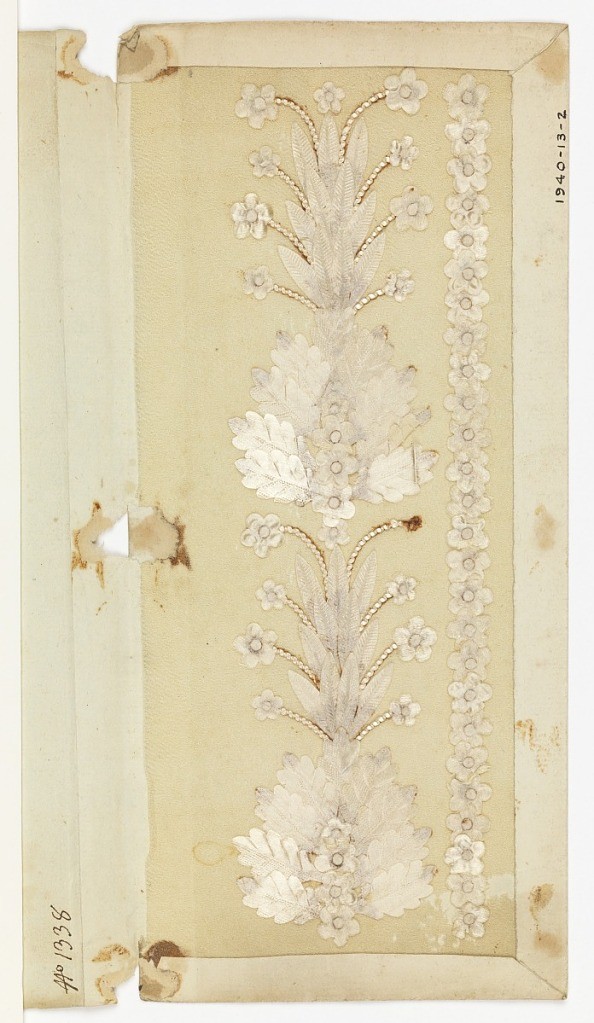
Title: Salesman's sample
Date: early 19th century
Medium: silk Technique: embroidered
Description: Sample of dress trimming of white silk embossed and cut out in leaf and flower shapes and pasted on thin white plain cloth to form wide and narrow border. Mounted in paper folder.